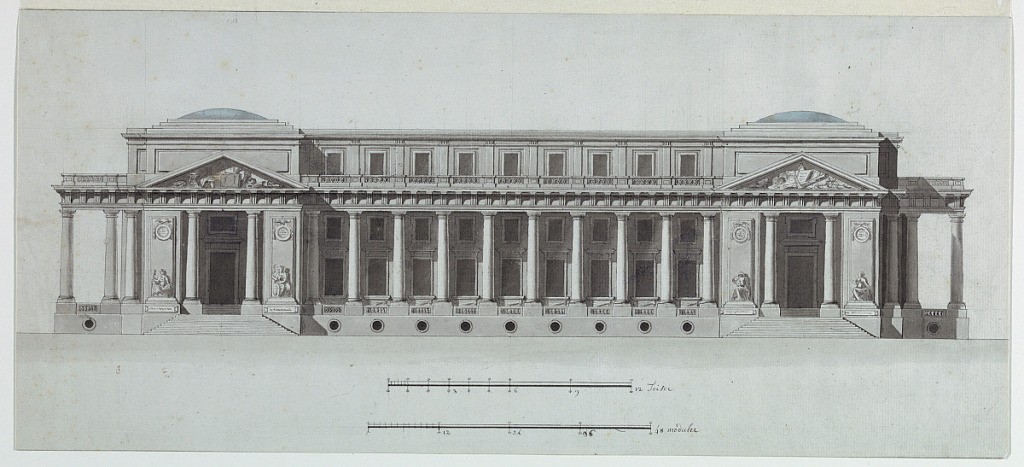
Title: Public Building
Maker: Planier, French, 1800 – 1900
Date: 1780–90
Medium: Pen and black ink, brush and gray and blue wash, over black chalk on paper
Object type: Drawing
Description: Elevation of a large horizontal building.  Entrances are in domed pavilions at either end of the building.  Attributes of the Arts are shown in triangular pediments above the entrances.  Four statues of allegorical women flanking the entrances represent possibly the Muses.  The pavilions are connected by a colonnade of embedded Doric columns and a short top story.  In each interval (between the columns) are a two-story window and a regular window.  Circular windows are placed at the basement level, below the colonnade.  Below the rendering are the rule "12 Toises" and the scale "48 modules."  Inscription on verso.